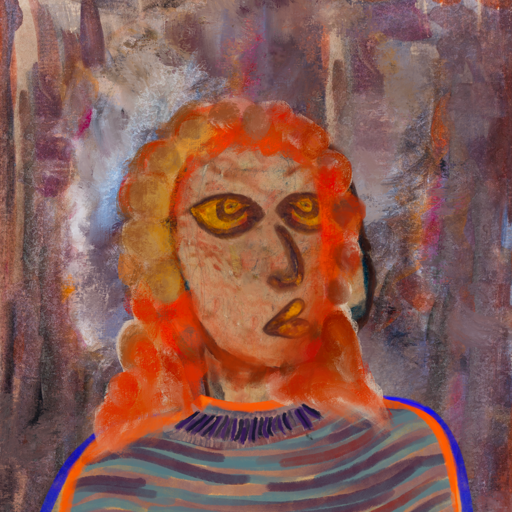
Background: Hypocrite, Head And Neck Side: Orphan, Face Side: Comrade, Bust: Experience, Hair Side: Rupkatha, Head Accessory: Blank, Second Necklace: Blank, Necklace: HillGirl, Baby: Blank